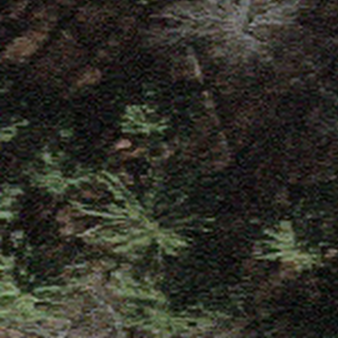
Label: other